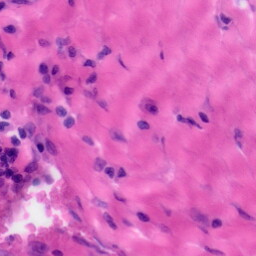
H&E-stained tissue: Tonsil